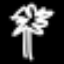
Label: palm tree